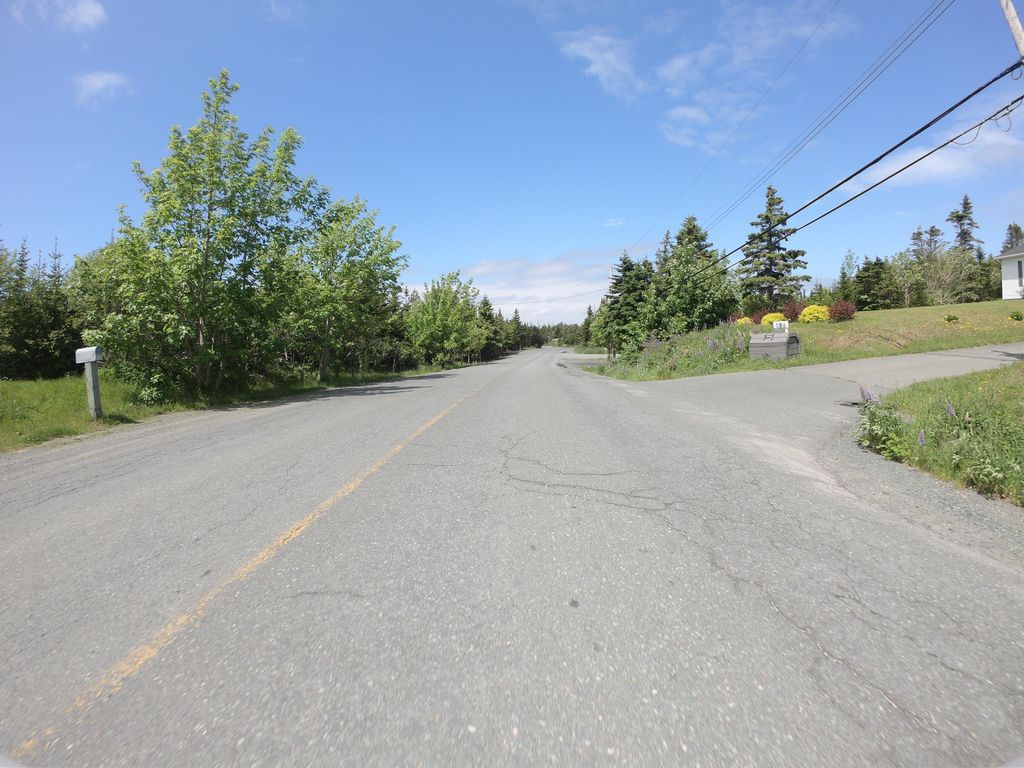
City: st_johns